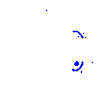
Particle: pion